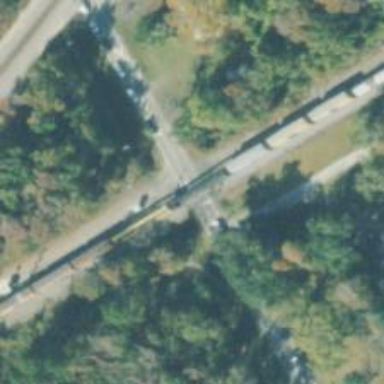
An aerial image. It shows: Level crossing with lights on the railway.